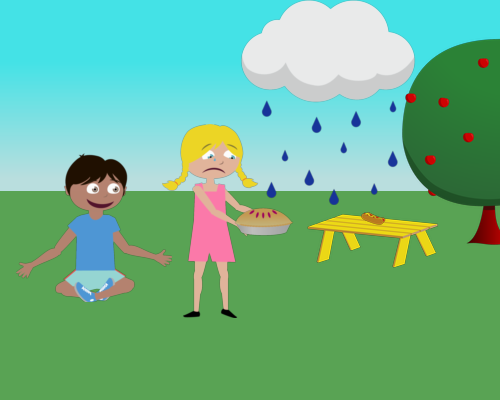
sitting cross legs far left hair is half skyline happy right on his right girl shoulder at skyline facing right hands out holding pie sad then small yellow bench on her right.